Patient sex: M
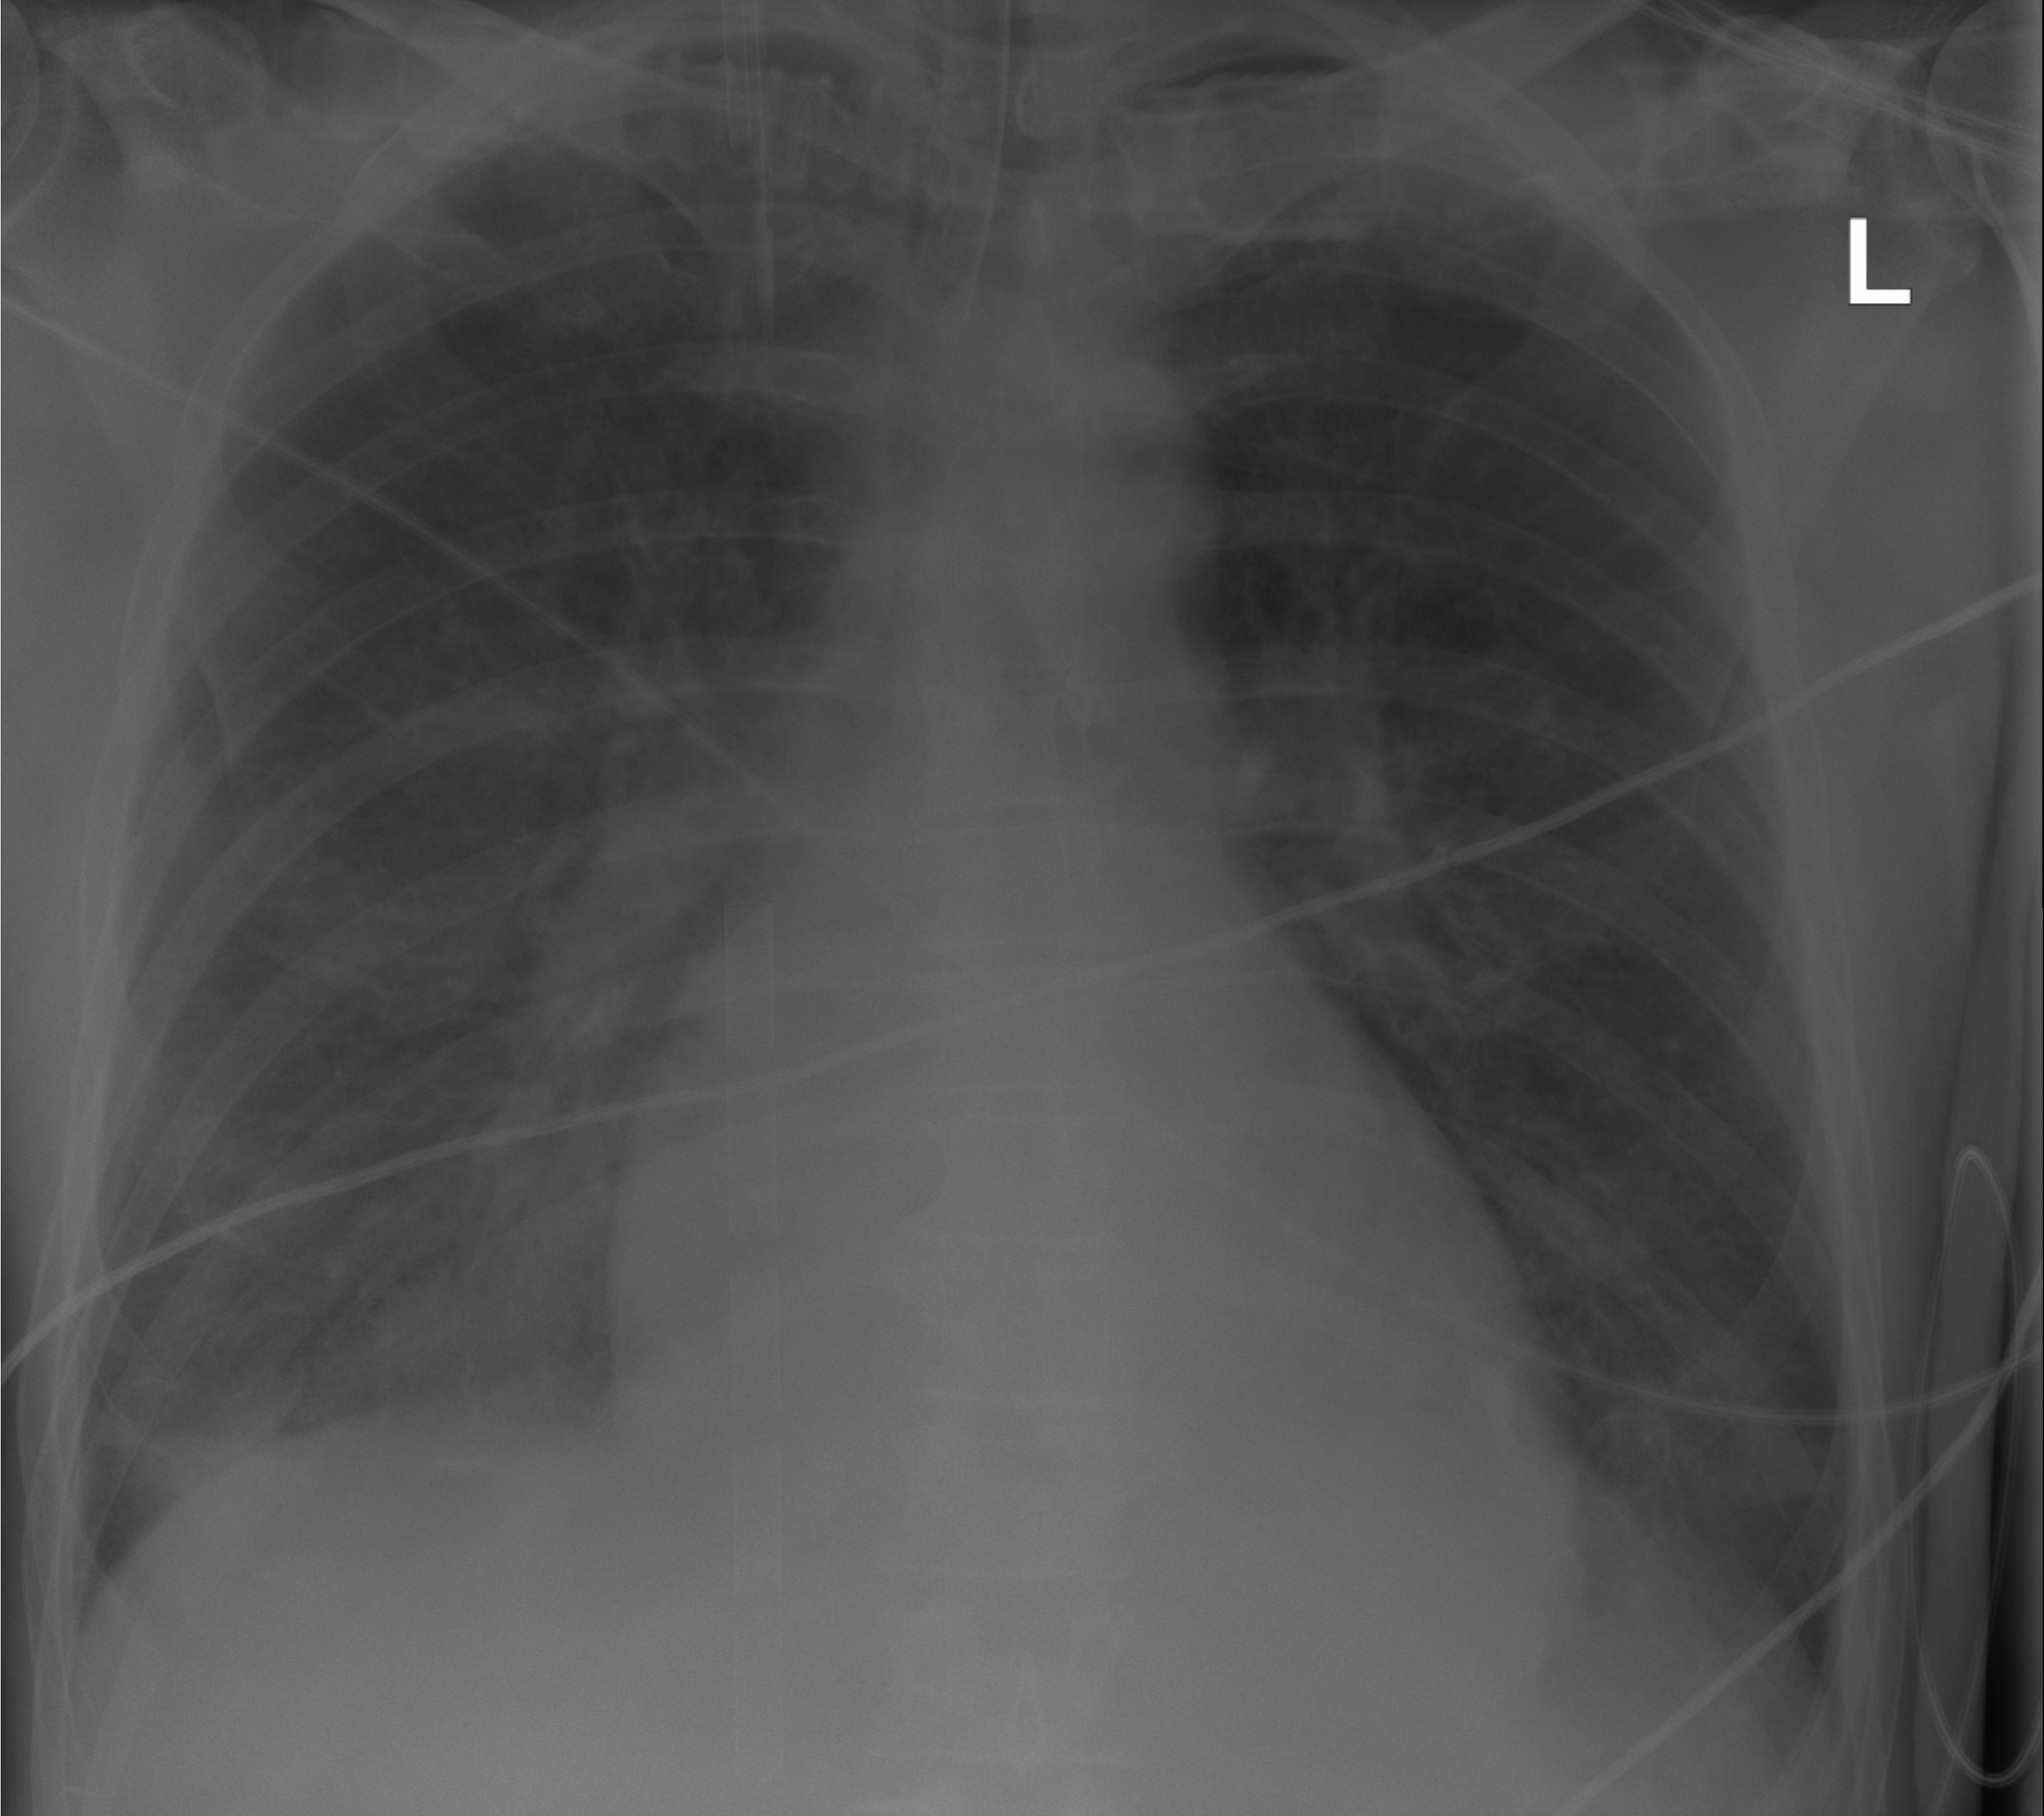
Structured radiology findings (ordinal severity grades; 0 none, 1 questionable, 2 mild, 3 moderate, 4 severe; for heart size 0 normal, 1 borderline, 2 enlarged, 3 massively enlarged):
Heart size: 2
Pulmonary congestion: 0
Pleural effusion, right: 0
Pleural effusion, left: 2
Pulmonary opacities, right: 0
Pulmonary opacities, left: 0
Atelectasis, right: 2
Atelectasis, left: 0